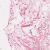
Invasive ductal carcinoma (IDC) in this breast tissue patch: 0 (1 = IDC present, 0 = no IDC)